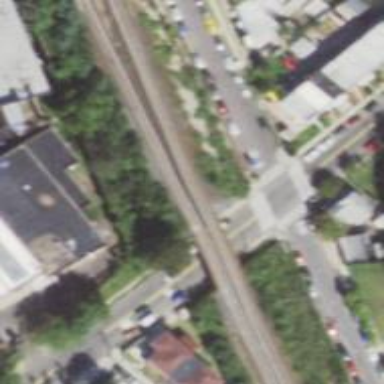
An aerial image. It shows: Bridge over electrified railway track.